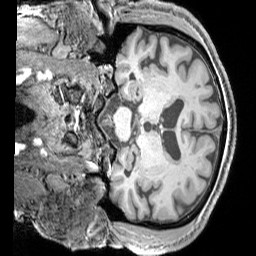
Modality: T1w
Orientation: coronal
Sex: male
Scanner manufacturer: siemens
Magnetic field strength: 3 T
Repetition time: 2.3 s
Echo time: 0.00226 s